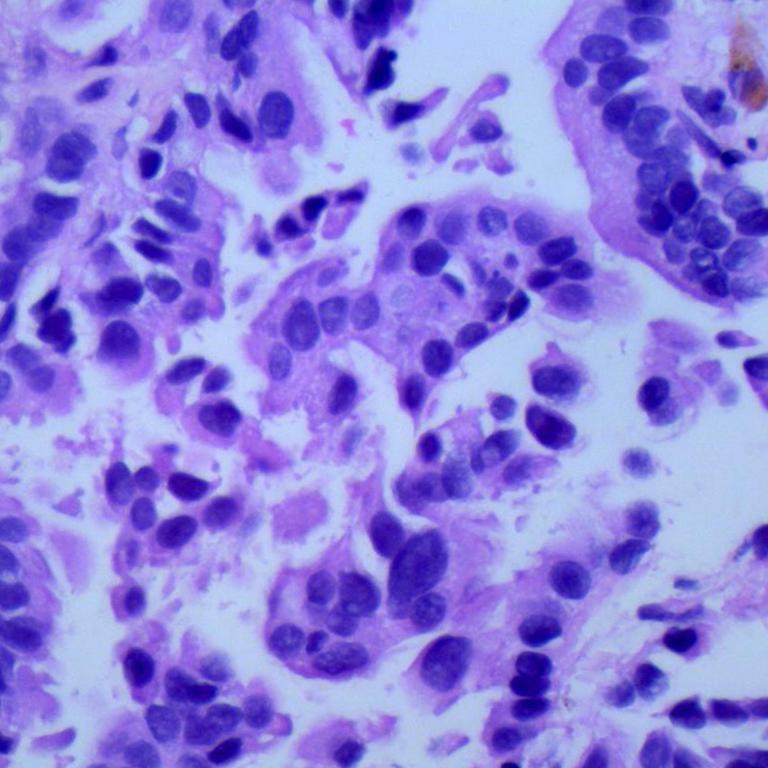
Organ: lung
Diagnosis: adenocarcinomas